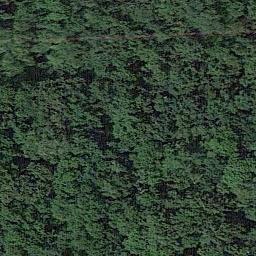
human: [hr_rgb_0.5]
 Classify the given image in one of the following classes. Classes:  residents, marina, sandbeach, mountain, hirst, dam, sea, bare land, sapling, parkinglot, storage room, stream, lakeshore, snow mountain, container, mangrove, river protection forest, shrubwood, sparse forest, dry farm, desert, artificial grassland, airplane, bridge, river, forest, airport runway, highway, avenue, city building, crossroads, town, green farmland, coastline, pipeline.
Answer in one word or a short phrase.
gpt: forest